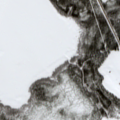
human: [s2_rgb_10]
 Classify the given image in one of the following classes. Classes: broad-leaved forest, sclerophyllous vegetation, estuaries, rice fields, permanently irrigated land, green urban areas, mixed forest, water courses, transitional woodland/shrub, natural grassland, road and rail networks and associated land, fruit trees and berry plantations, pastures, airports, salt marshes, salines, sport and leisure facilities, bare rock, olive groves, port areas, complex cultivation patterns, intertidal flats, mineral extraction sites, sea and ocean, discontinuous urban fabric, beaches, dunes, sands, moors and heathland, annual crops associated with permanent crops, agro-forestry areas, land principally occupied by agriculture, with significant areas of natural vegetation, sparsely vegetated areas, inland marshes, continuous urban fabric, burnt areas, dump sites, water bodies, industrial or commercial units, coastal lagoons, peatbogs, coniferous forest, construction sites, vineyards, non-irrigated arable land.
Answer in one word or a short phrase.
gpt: mixed forest, transitional woodland/shrub, water bodies